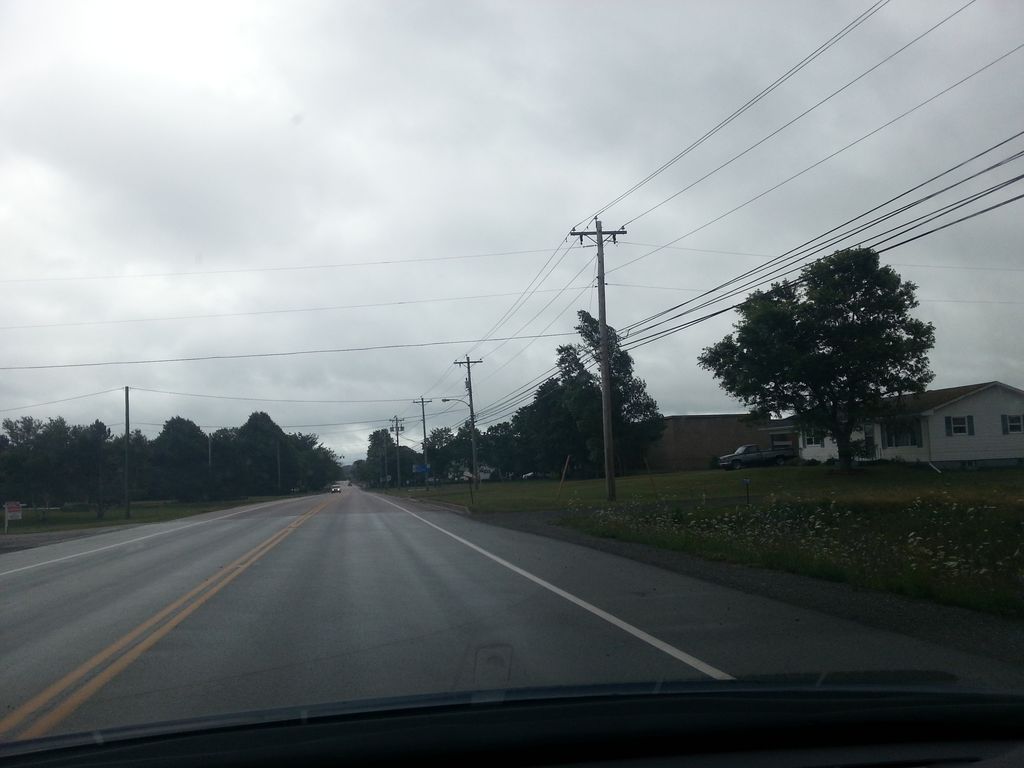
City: charlottetown